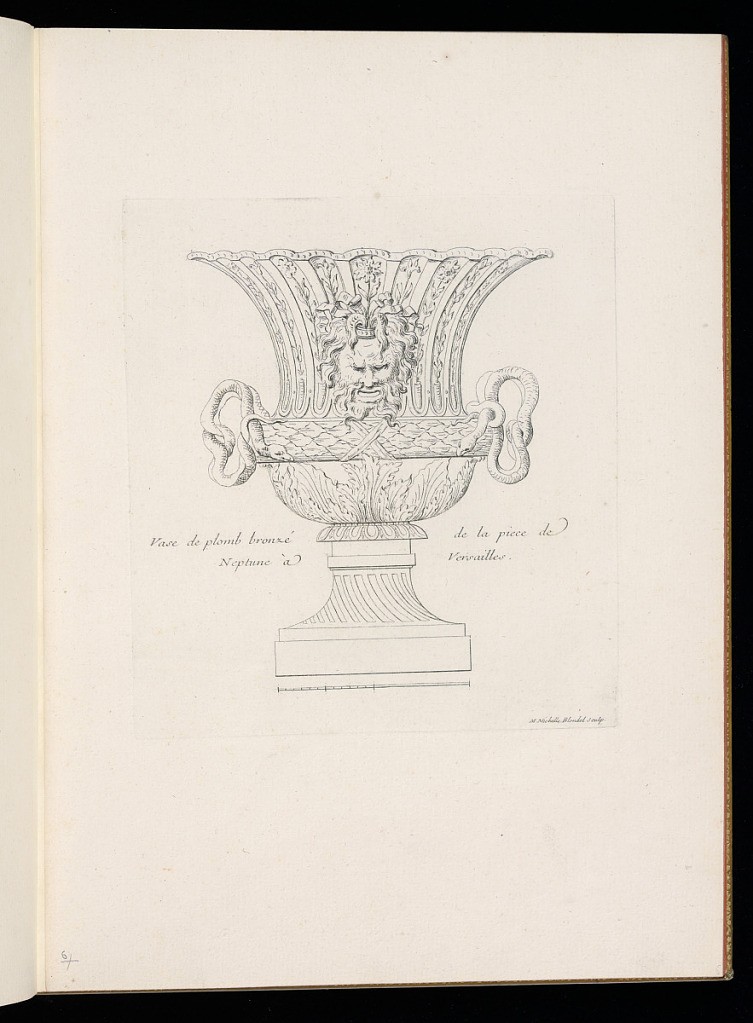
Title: Vase en plomb bronzé de la piece de Neptune à Versailles
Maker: Marie Michelle Blondel, French, active mid 18th century
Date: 1744–56
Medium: Etching on laid paper
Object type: Print
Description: Design for a vase from Neptune's Fountain at Versailles. The vase is decorated with fluting, foliage, flowers, and acanthus leaf ornament with a central bearded open-mouthed mascaron. The handles are in the form of snakes. The description is lettered on either side of the foot, with a scale below the base. The plate is signed.